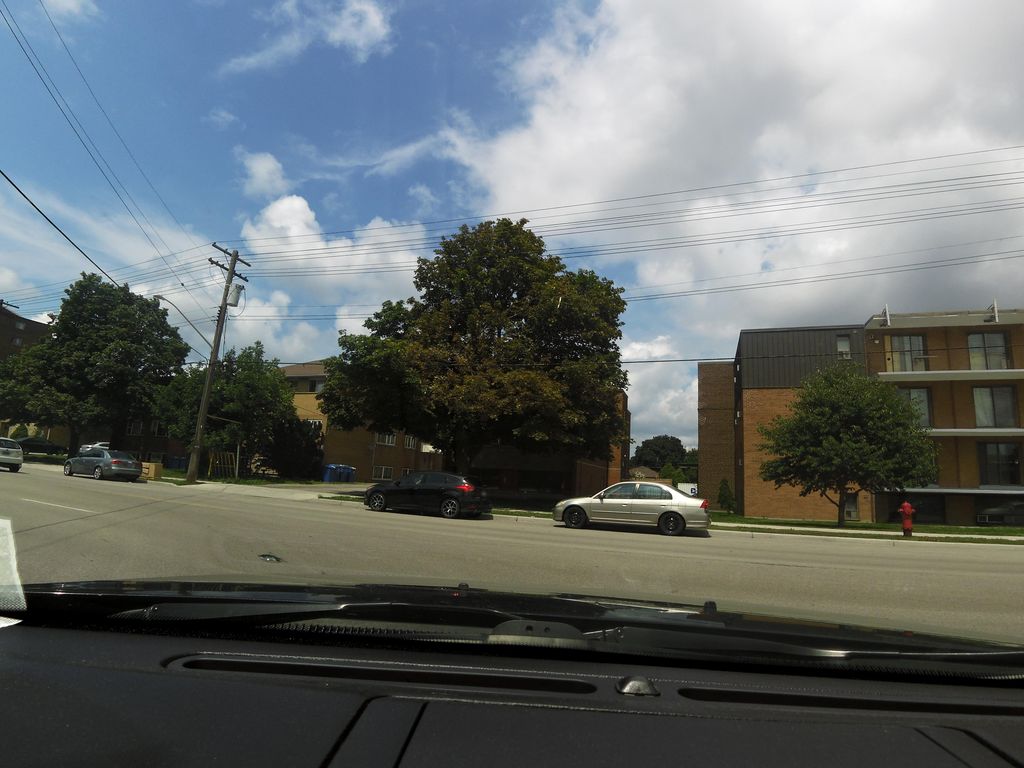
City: hamilton